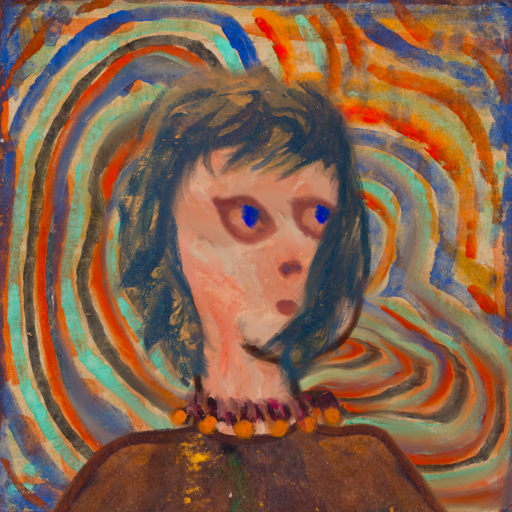
Background: Sisters, Head And Neck Side: Roy_Bahadur, Face Side: Mother_And_Son_Mother, Bust: Comrade, Hair Side: In_The_Sun, Head Accessory: Blank, Second Necklace: Blank, Necklace: Doll, Baby: Blank